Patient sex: M
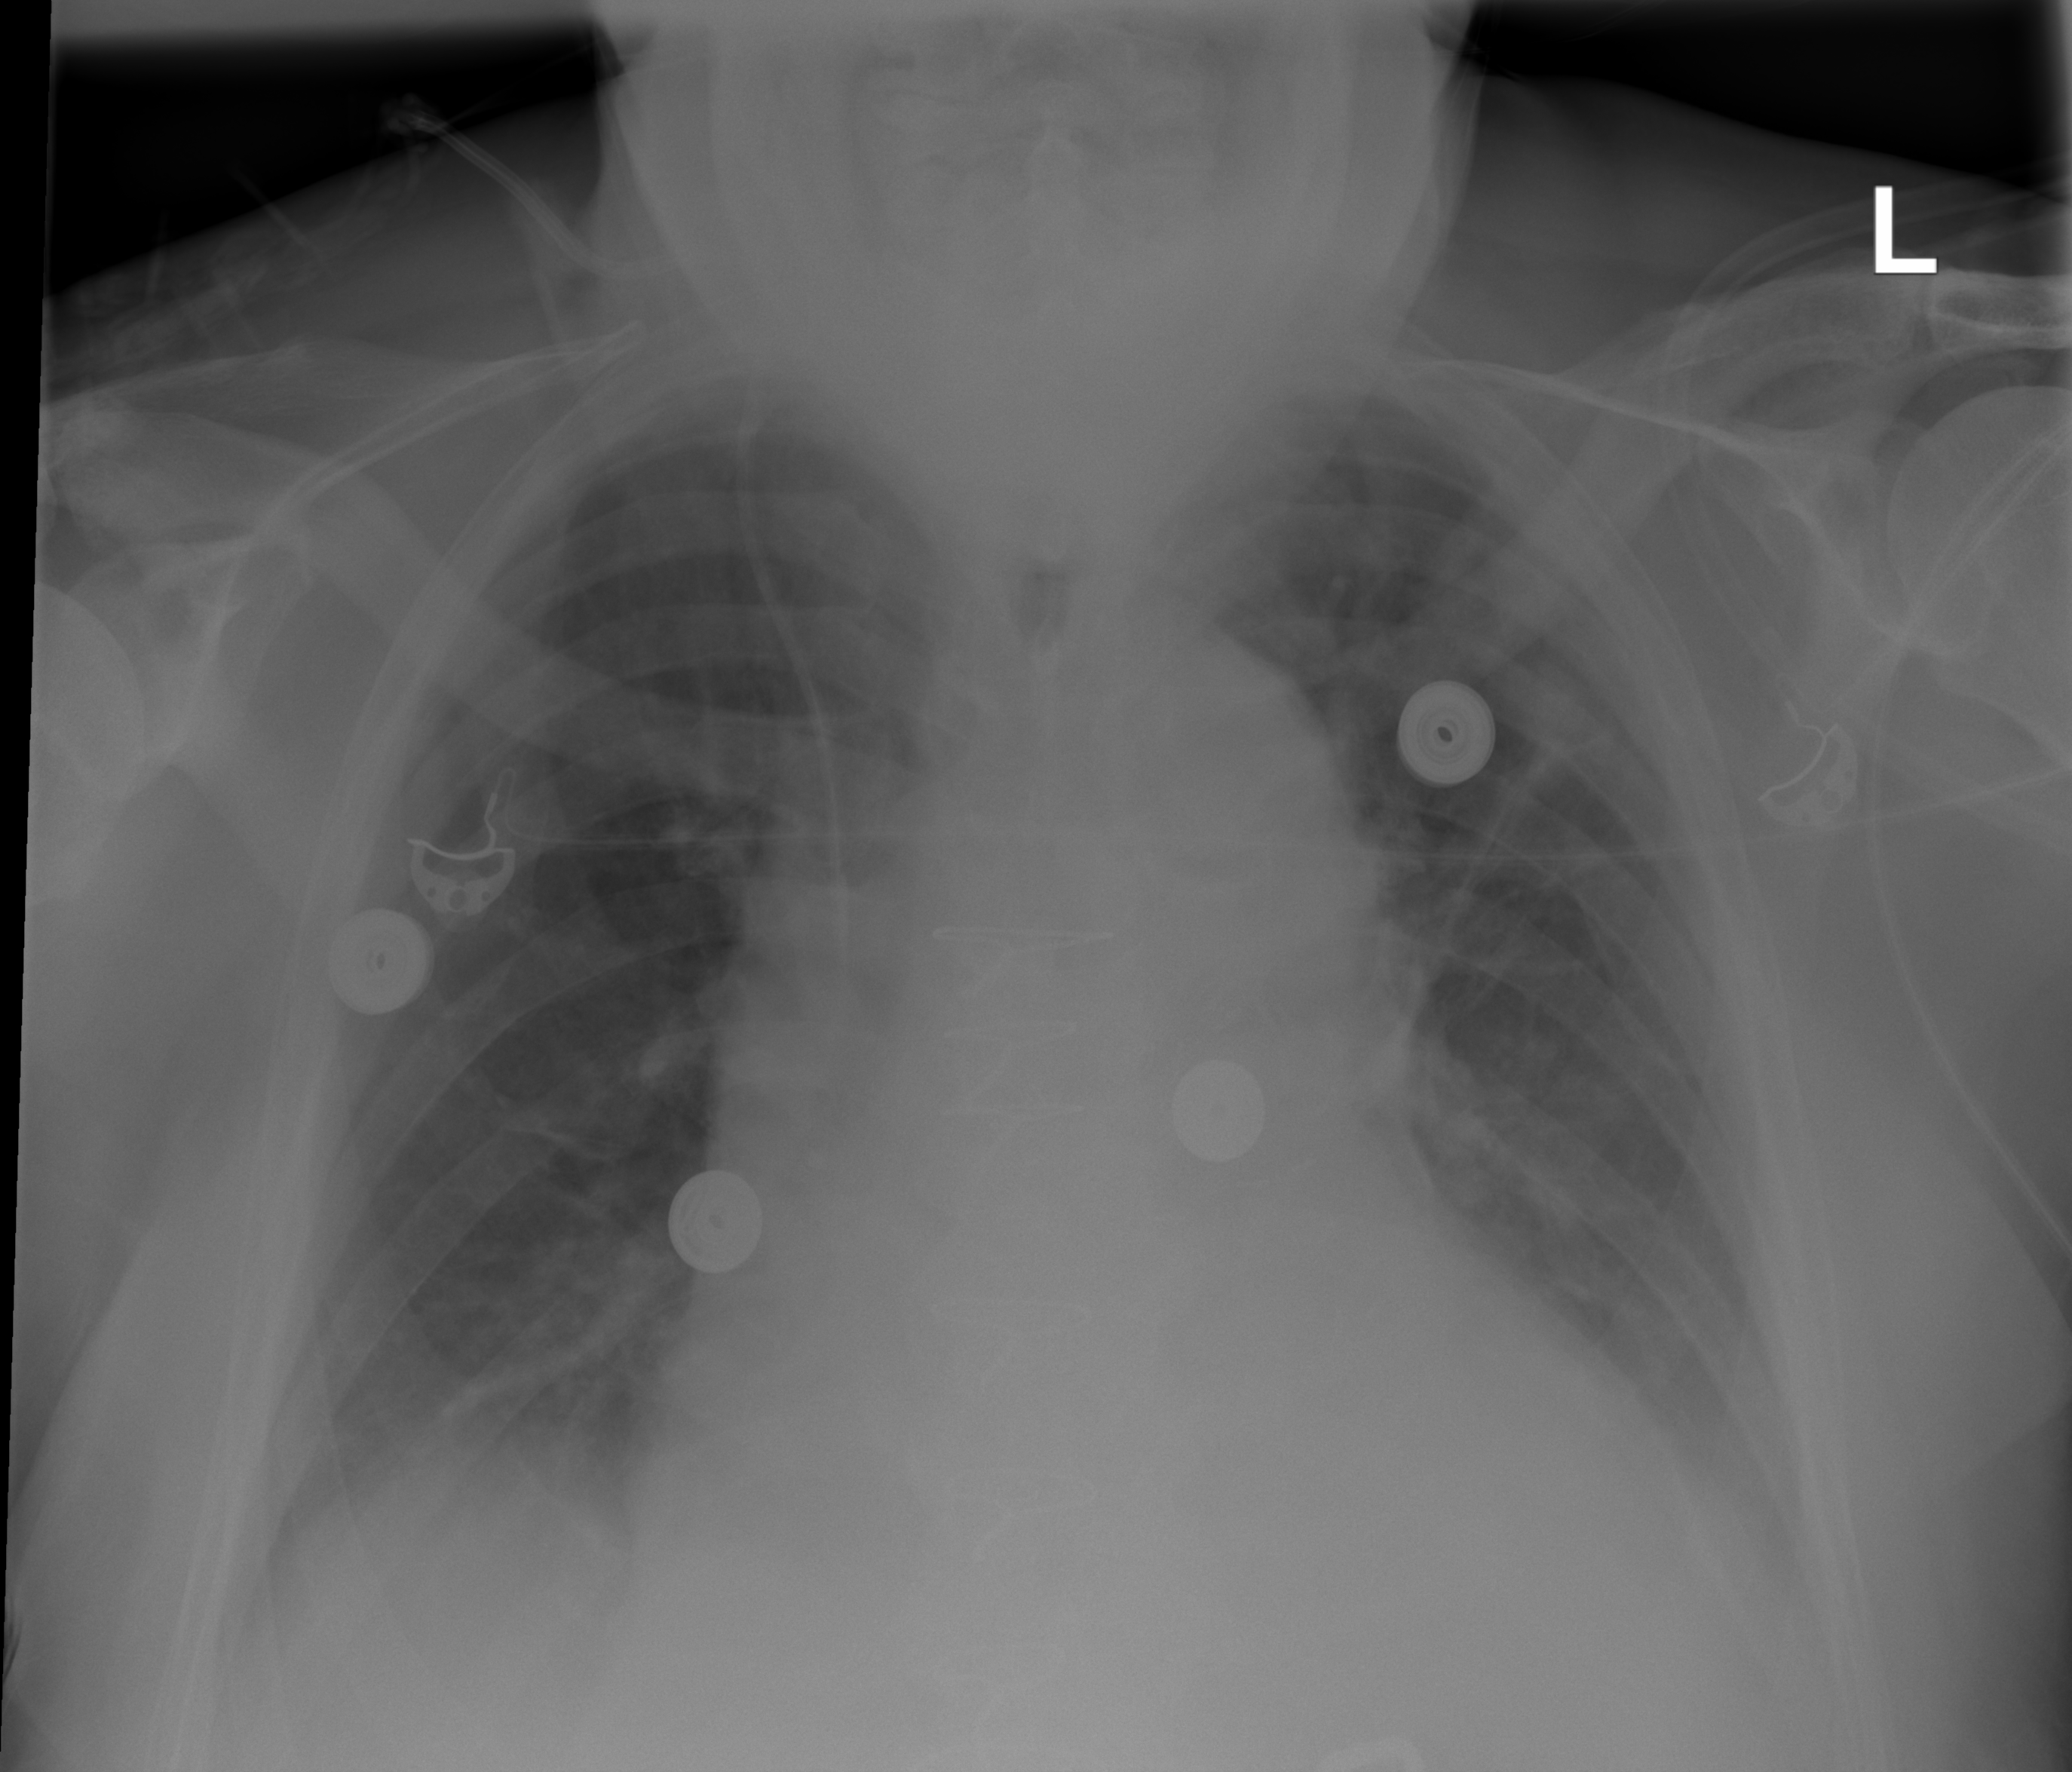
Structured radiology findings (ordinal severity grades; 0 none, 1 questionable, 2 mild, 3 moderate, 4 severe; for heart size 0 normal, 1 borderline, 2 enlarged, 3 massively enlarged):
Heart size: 3
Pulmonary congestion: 2
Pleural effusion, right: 3
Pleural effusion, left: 3
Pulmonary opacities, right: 0
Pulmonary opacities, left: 0
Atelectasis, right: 2
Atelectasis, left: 2